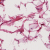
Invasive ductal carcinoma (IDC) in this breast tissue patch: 0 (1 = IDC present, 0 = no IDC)